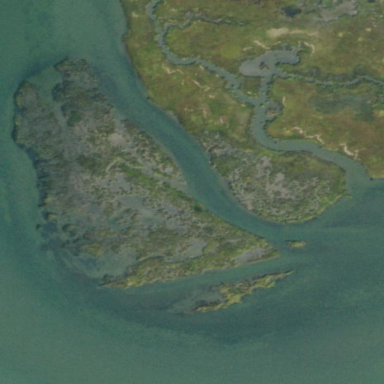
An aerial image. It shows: Islet along the coastline.